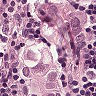
Metastatic tissue present: yes